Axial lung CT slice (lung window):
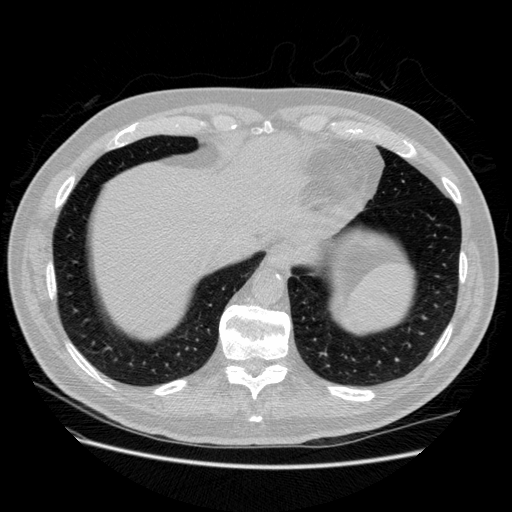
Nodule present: no